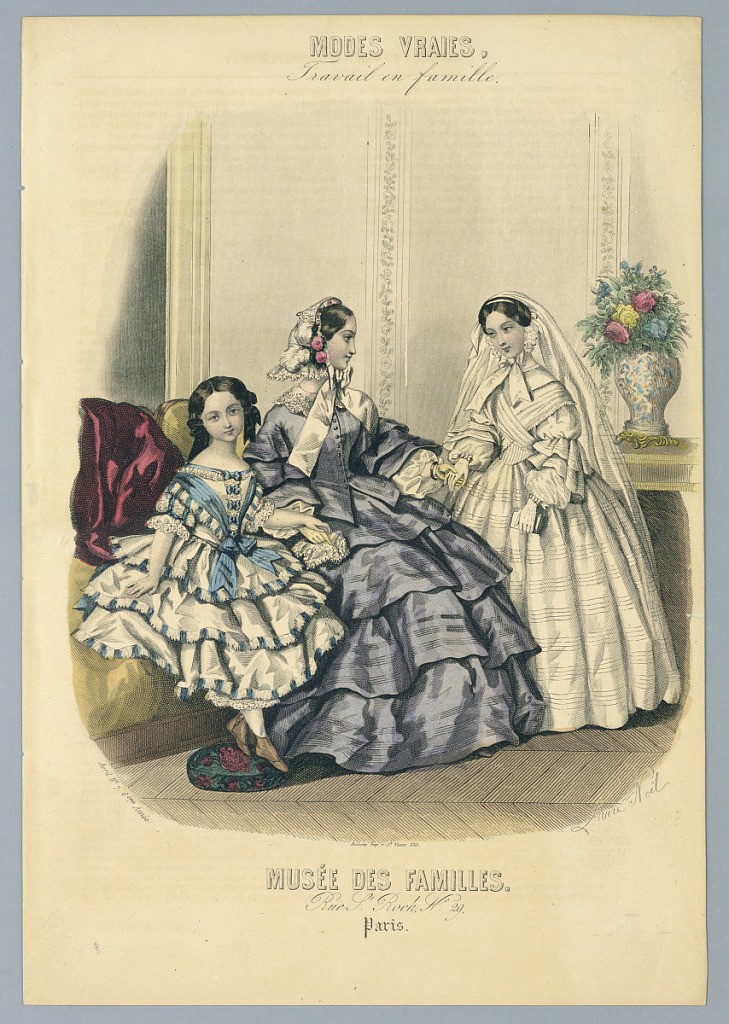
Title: Fashion Plate, Modes Vraies
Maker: Laure Noël, French, 1827 - 1878
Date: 1856
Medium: Engraving, brush and watercolor on paper
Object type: Print
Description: Young girl in blue and white, and young woman in violet, both seated on a couch, left. Girl in white confirmation dress, right. Artists' and publishers' names below. Description on verso.